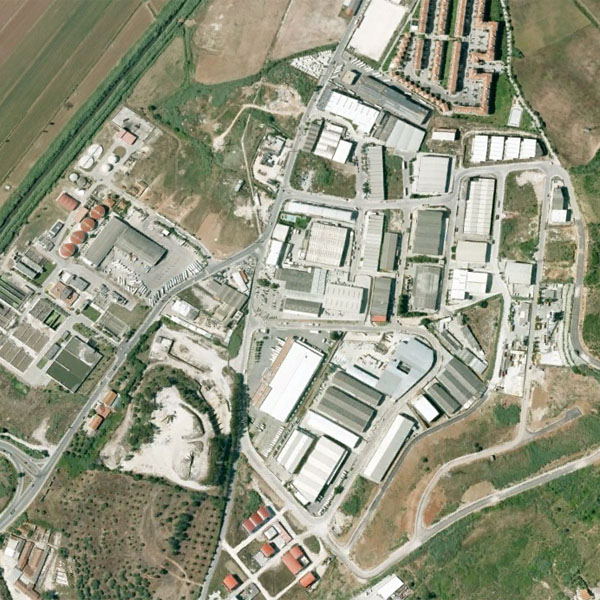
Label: Industrial